Field crop: maize
Growth stage: 2
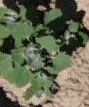
Species: chenopodium